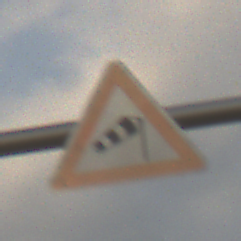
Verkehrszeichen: SeitenwindVonRechts
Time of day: SunriseSunset
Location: Outdoor (Nature)
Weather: PartlyCloudy
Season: NotSpecified
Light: Natural